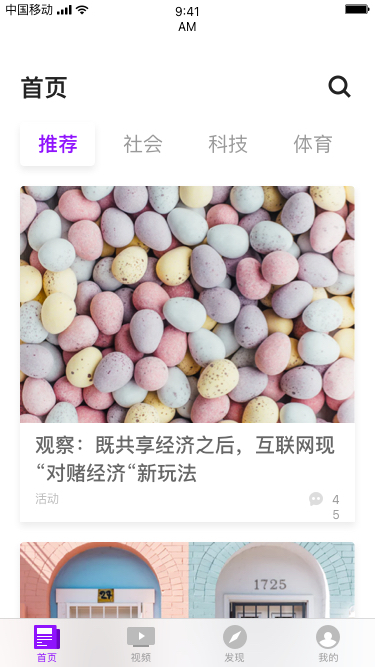
Text in this UI design:
首页
推荐
社会
科技
体育
观察：既共享经济之后，互联网现“对赌经济“新玩法
活动
45